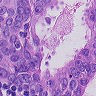
Metastatic tissue present: yes